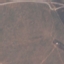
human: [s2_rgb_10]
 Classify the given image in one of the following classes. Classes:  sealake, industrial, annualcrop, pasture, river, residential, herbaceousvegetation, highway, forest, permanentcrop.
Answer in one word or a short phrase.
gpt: HerbaceousVegetation